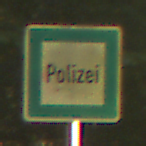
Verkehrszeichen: Polizei
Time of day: SunriseSunset
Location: Outdoor (Nature)
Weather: PartlyCloudy
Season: NotSpecified
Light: Natural